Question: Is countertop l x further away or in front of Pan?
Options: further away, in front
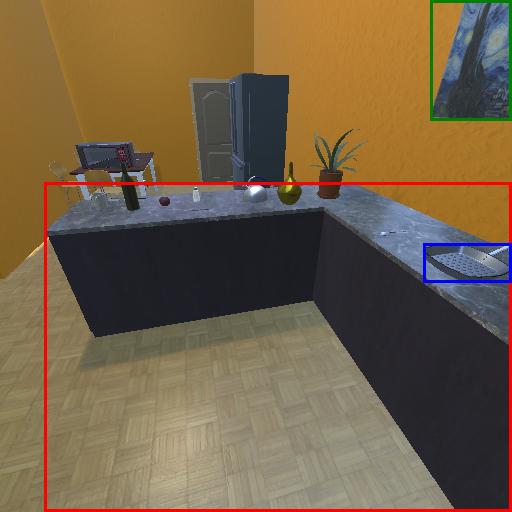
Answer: further away